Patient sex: M
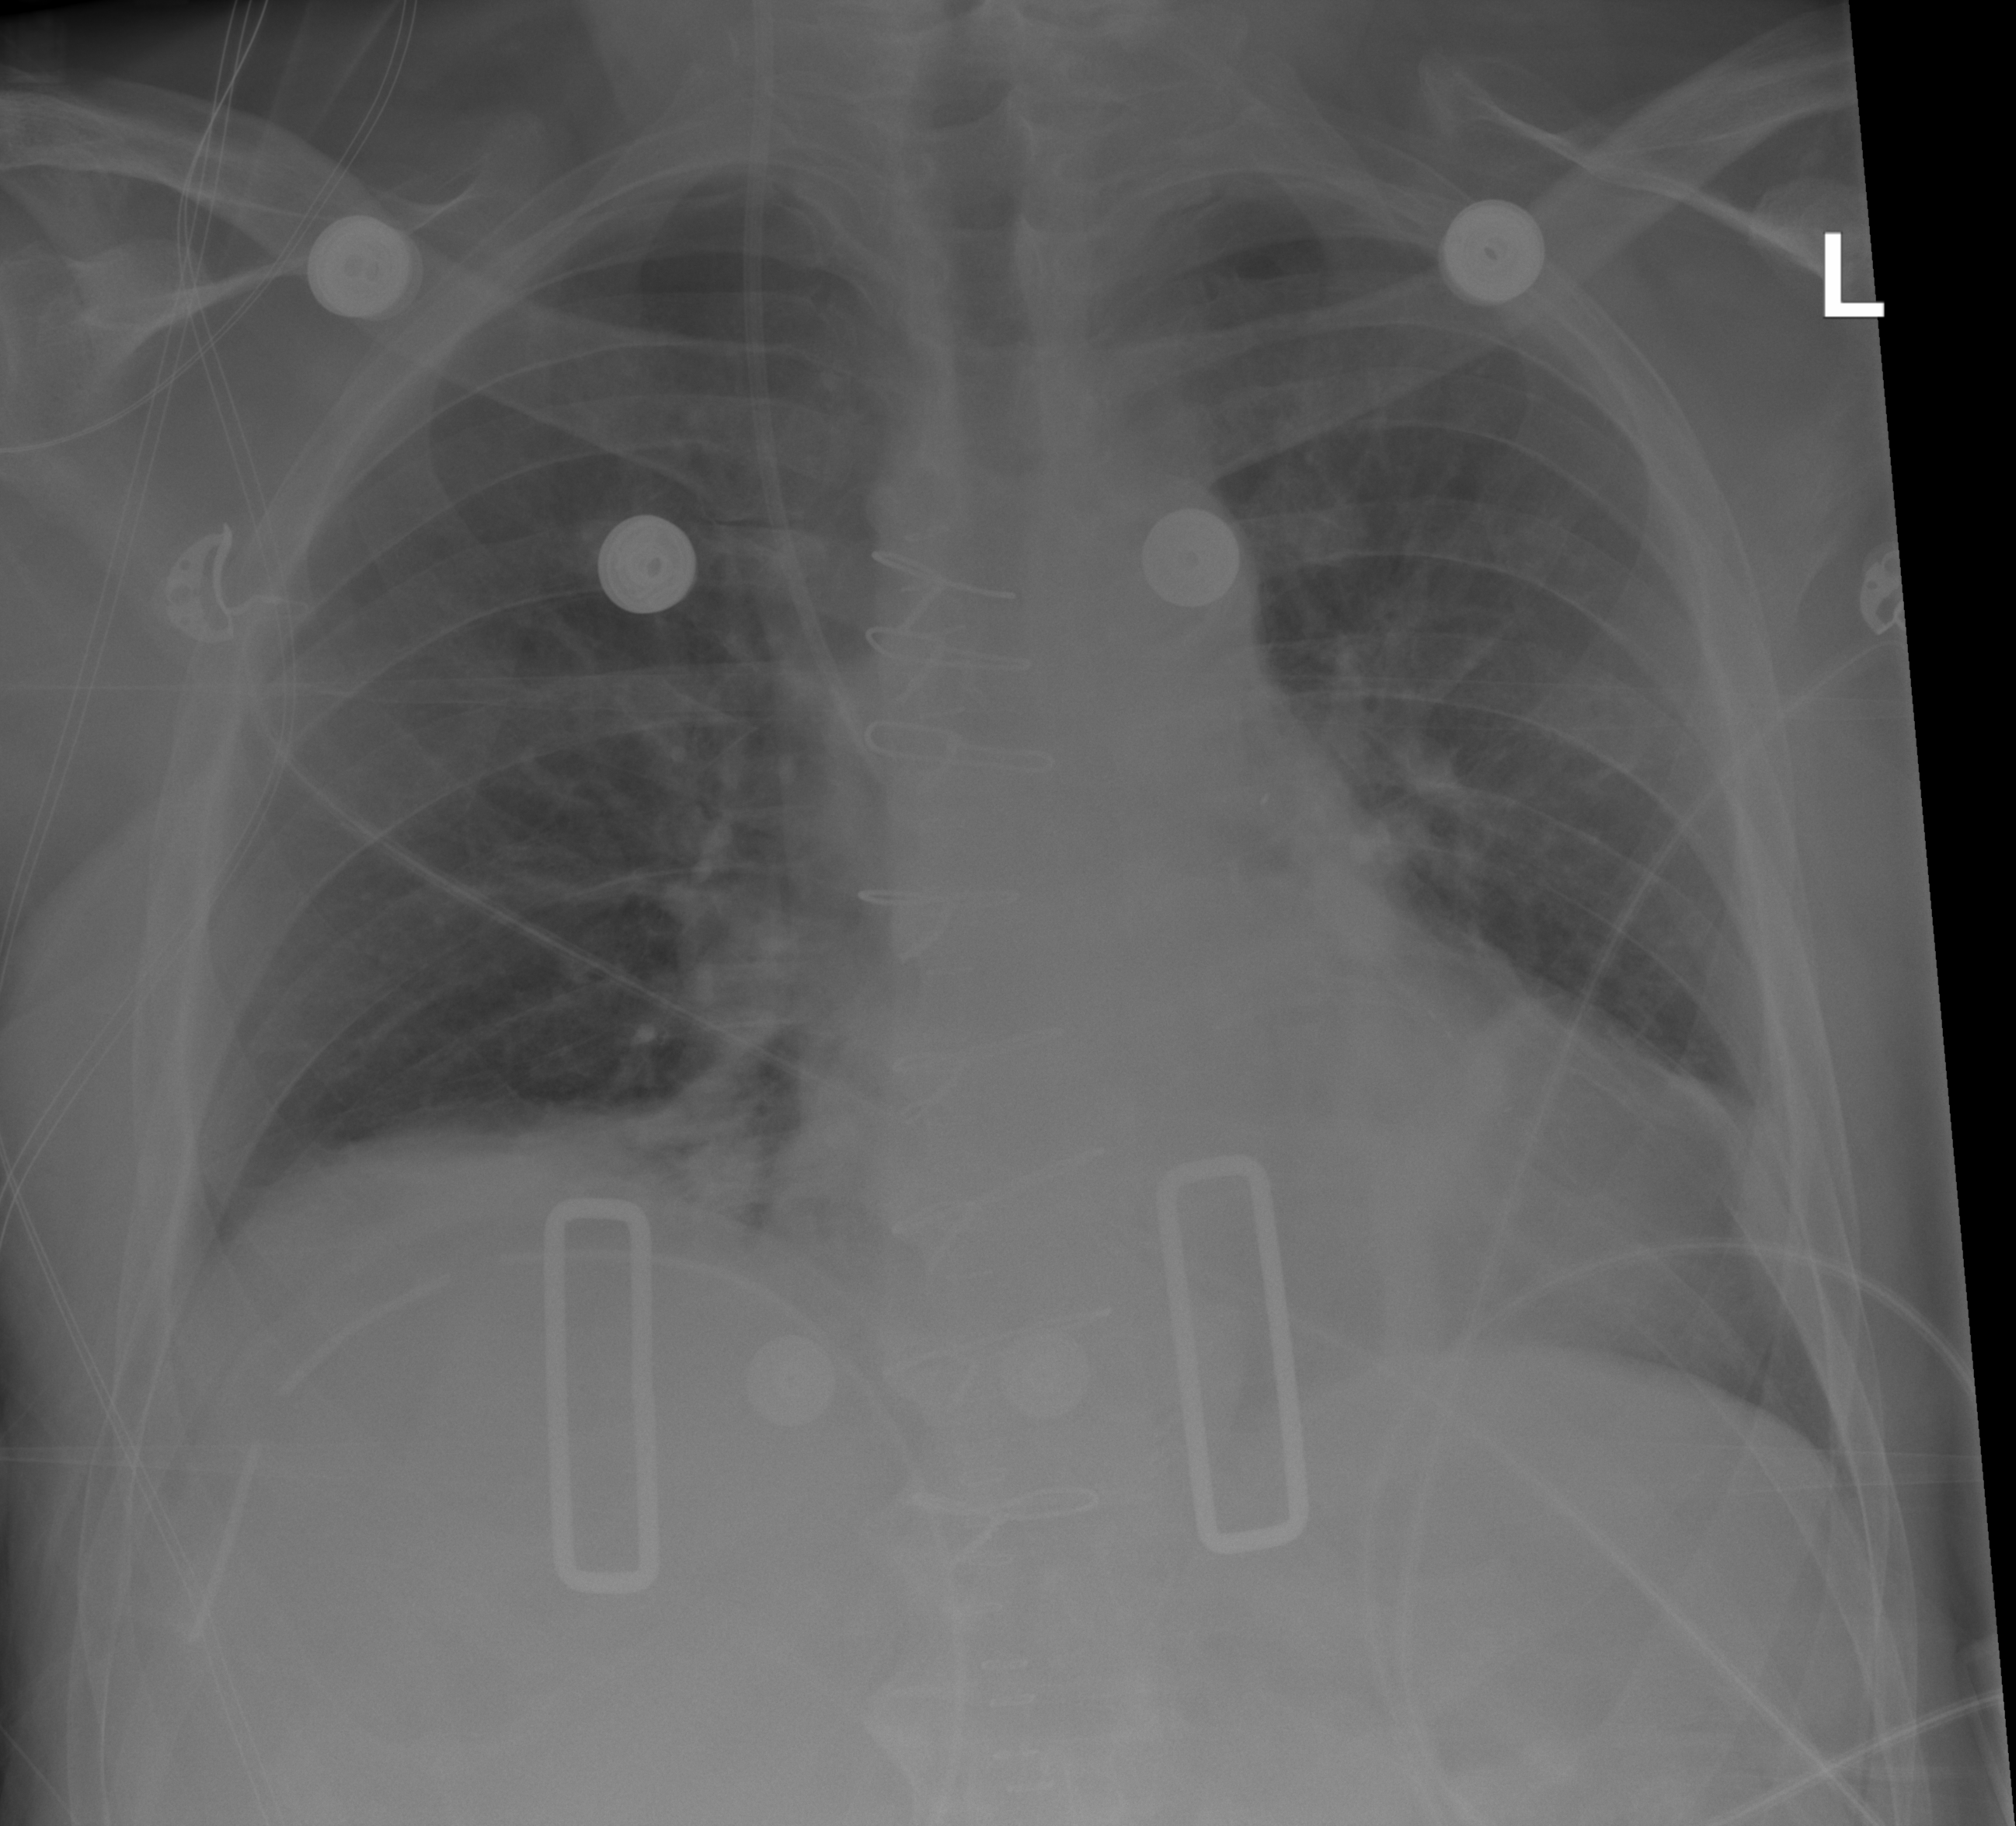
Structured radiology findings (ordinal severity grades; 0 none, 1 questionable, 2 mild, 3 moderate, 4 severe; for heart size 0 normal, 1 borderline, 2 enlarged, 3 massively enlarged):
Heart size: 2
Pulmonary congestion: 2
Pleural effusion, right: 1
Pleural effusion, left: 0
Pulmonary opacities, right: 0
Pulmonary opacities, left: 0
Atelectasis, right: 2
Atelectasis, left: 0